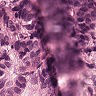
Metastatic tissue present: yes